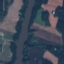
Label: River